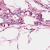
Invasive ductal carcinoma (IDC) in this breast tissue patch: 0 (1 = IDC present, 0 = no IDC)